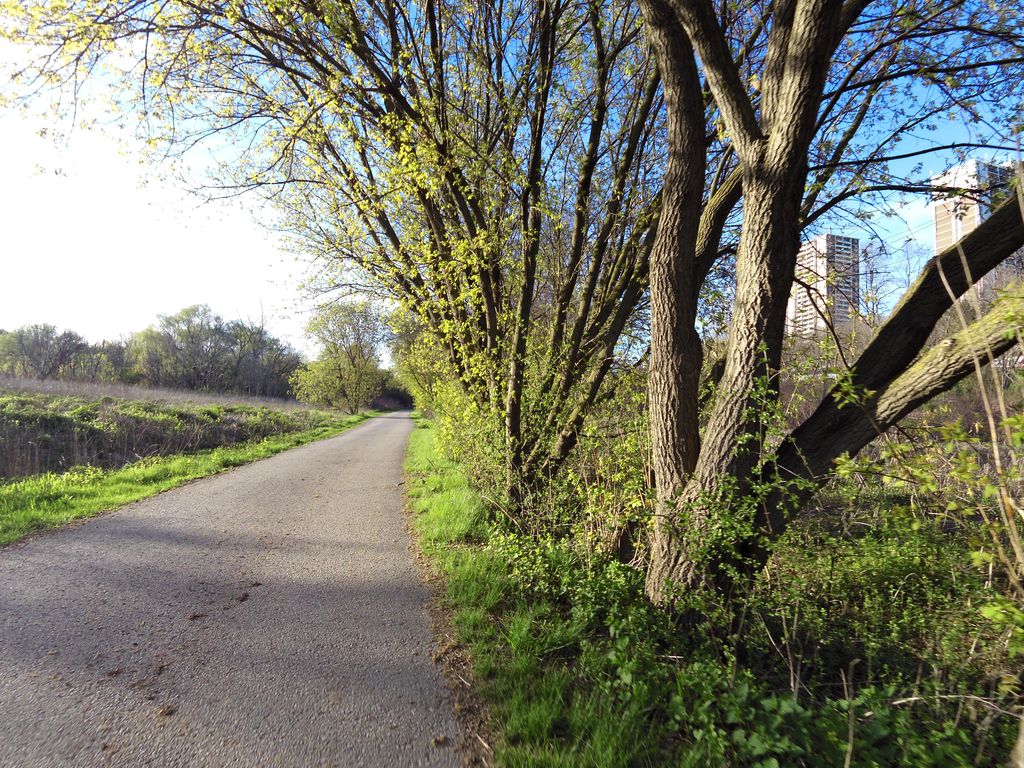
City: toronto